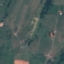
Land use / land cover: Pasture